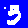
Digit: 3